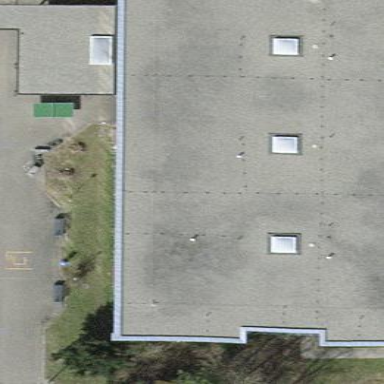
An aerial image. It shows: Primary school building with flat roof.